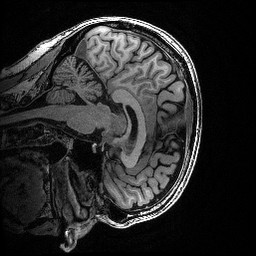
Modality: T1w
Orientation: sagittal
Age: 46
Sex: male
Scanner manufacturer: ge
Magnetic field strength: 3 T
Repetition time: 3 s
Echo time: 0.003548 s